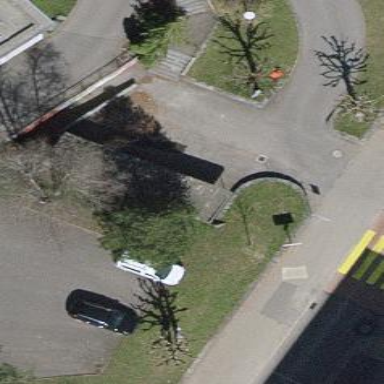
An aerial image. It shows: Bicycle parking area.